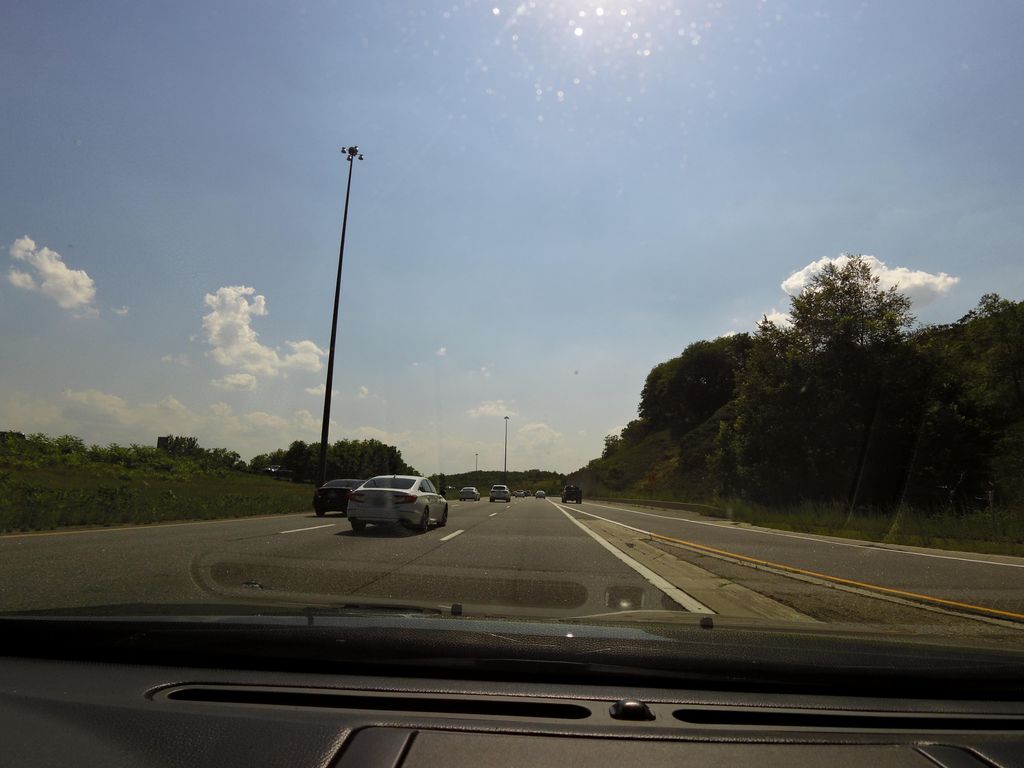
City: hamilton